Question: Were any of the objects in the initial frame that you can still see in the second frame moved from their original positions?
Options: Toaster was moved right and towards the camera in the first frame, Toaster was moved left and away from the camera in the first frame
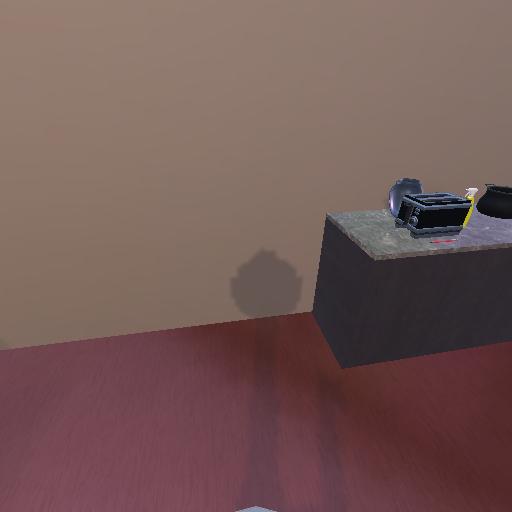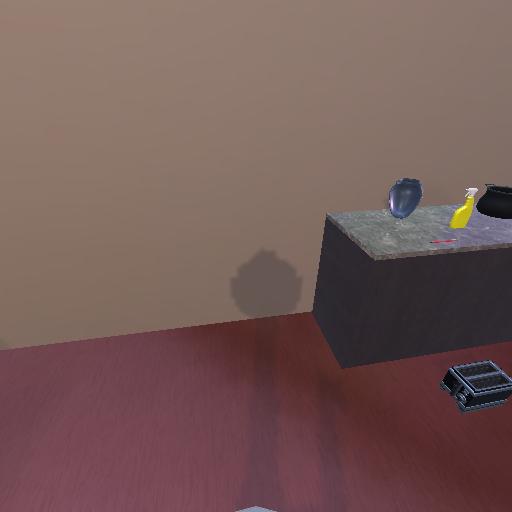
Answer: Toaster was moved right and towards the camera in the first frame